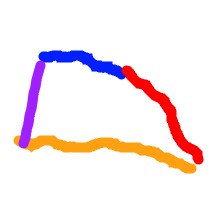
Shape: trapezoid